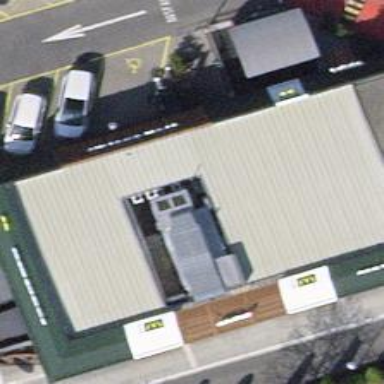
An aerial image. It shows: Fast food establishment.